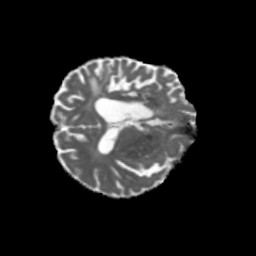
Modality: MD
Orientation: axial
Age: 70
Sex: male
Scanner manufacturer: siemens
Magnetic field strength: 3 T
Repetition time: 5.47 s
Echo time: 0.0854 s